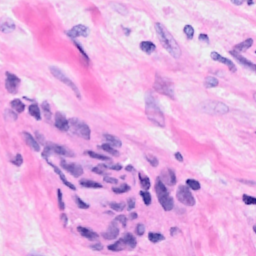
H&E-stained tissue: Breast